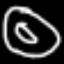
Label: donut